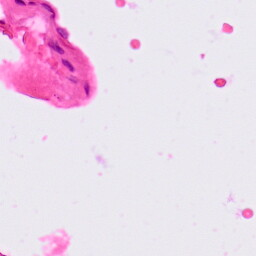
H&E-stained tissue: Lung